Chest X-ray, PA view. Patient: 54 years old, sex F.
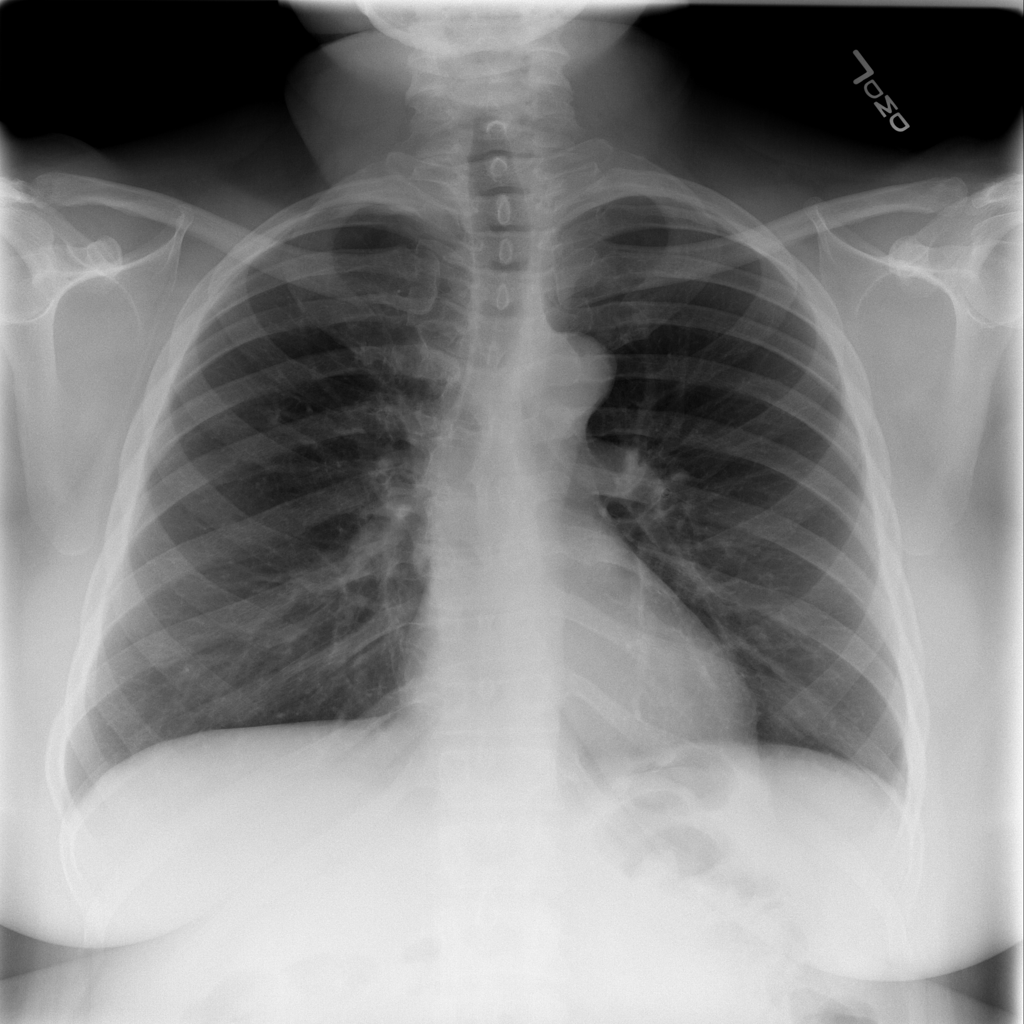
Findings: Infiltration